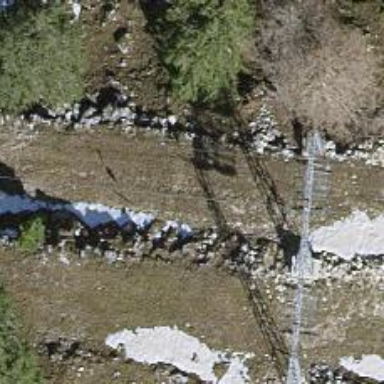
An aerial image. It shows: Pylon used for aerialway.